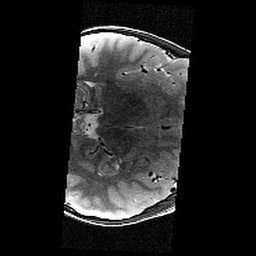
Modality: T2w
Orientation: axial
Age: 10
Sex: male
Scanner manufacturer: siemens
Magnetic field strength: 3 T
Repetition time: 9.23 s
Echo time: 0.067 s